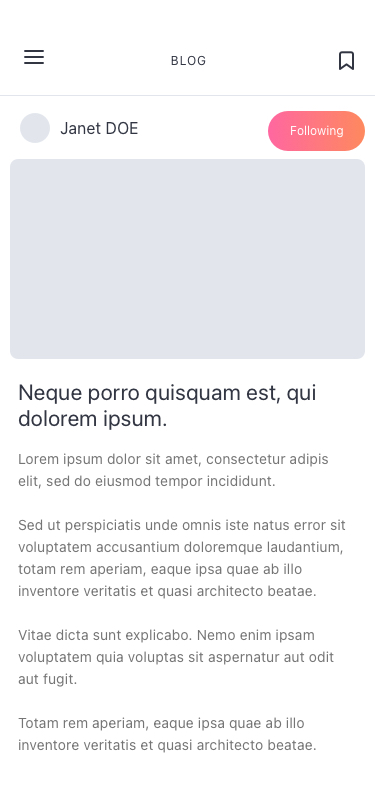
Text in this UI design:
Lorem ipsum dolor sit amet, consectetur adipis elit, sed do eiusmod tempor incididunt.

Sed ut perspiciatis unde omnis iste natus error sit voluptatem accusantium doloremque laudantium, totam rem aperiam, eaque ipsa quae ab illo inventore veritatis et quasi architecto beatae.

Vitae dicta sunt explicabo. Nemo enim ipsam voluptatem quia voluptas sit aspernatur aut odit aut fugit.

Totam rem aperiam, eaque ipsa quae ab illo inventore veritatis et quasi architecto beatae.
Neque porro quisquam est, qui dolorem ipsum.
Janet DOE
Blog